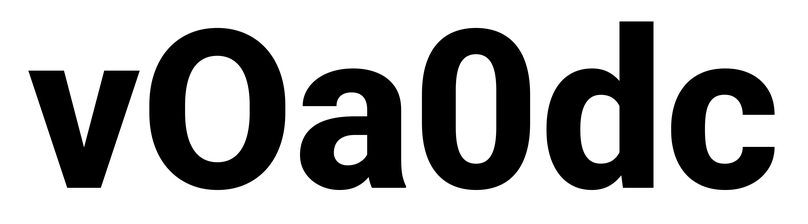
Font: Roboto_ExtraBold